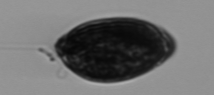
Label: Prorocentrum